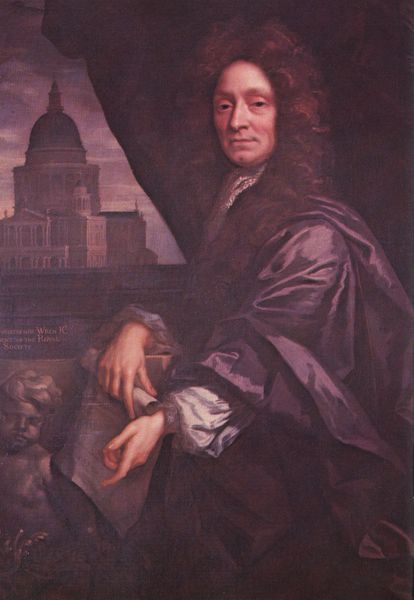
Titel: Sir Christopher Wren
Künstler: John Closterman
Standort: London (EU - GB)
Institution: National Gallery, London
Schlagwörter: hand, mann, umhang, finger, geste, architektur, vorhang, kirche, halbfigur, putto, perücke, relief, kuppel, zeigefinger, inschrift, rolle, schriftrolle, bauherr, schloßanlage, st. paul